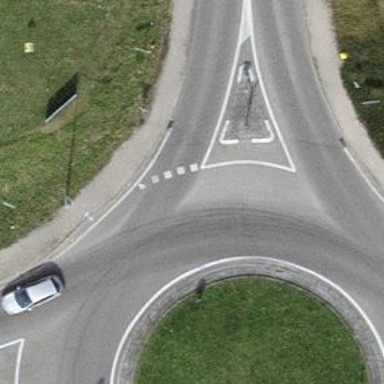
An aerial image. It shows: Road with "give way" sign.